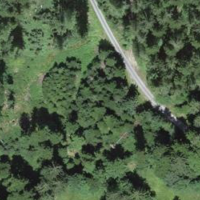
EUNIS habitat code: 43
Species observed at this site:
Geum rivale